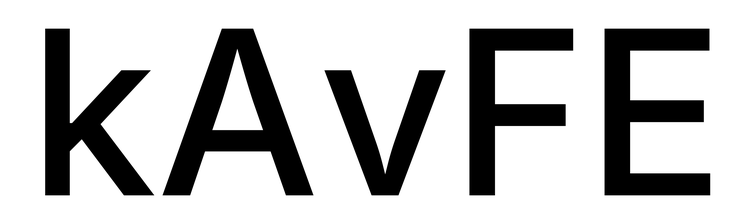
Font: Inter_Medium